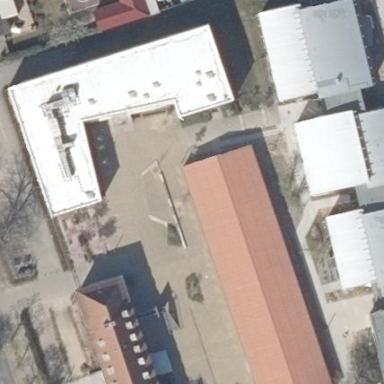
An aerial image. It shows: School building.